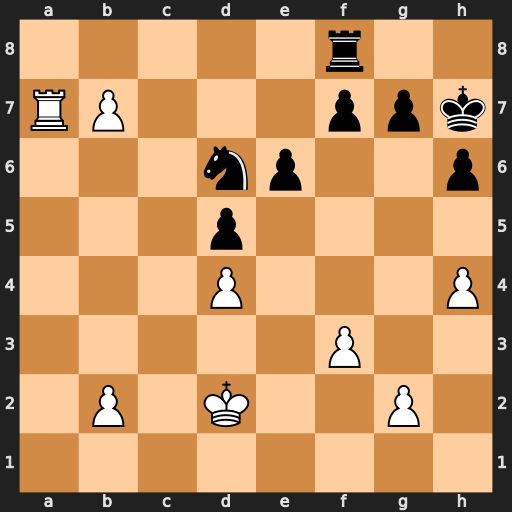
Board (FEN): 5r2/RP3ppk/3np2p/3p4/3P3P/5P2/1P1K2P1/8
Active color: w
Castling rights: -
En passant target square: -
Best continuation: Ra8 Nxb7 Rxf8